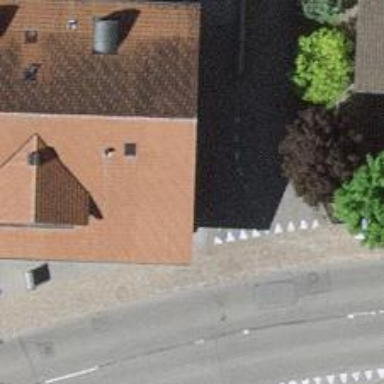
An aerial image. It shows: Post box is visible.